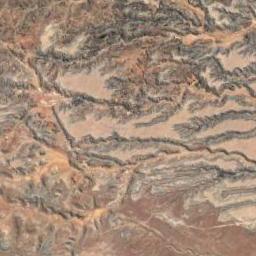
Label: mountain